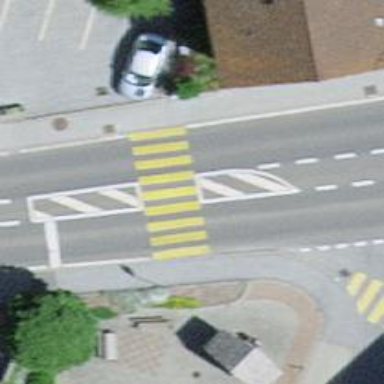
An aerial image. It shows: Marked zebra crossing with pedestrian island.